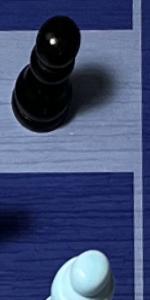
Label: Empty